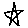
Label: star